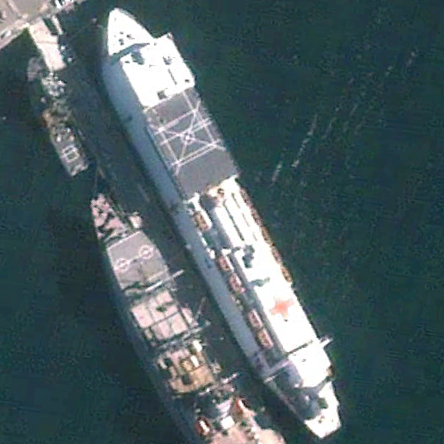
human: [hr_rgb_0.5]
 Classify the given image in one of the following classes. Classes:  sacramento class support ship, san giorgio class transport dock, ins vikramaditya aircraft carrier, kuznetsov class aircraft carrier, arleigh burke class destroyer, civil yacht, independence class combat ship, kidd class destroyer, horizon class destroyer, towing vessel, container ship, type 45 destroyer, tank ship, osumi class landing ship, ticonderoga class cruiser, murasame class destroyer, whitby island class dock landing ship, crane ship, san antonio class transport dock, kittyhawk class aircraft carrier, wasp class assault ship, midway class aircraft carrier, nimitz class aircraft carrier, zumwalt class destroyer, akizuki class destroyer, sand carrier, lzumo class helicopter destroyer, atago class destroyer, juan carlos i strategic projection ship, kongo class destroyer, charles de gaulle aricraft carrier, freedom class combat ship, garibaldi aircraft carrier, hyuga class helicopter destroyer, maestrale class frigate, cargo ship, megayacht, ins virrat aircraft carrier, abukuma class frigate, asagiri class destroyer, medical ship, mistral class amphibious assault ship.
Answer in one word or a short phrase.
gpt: Medical ship